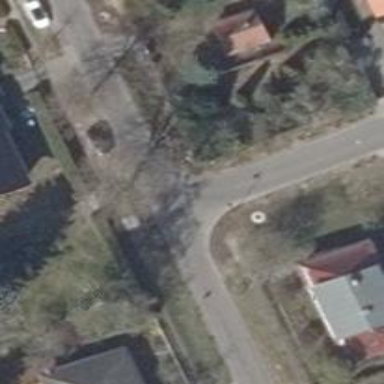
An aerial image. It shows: Smooth asphalt road in residential area.